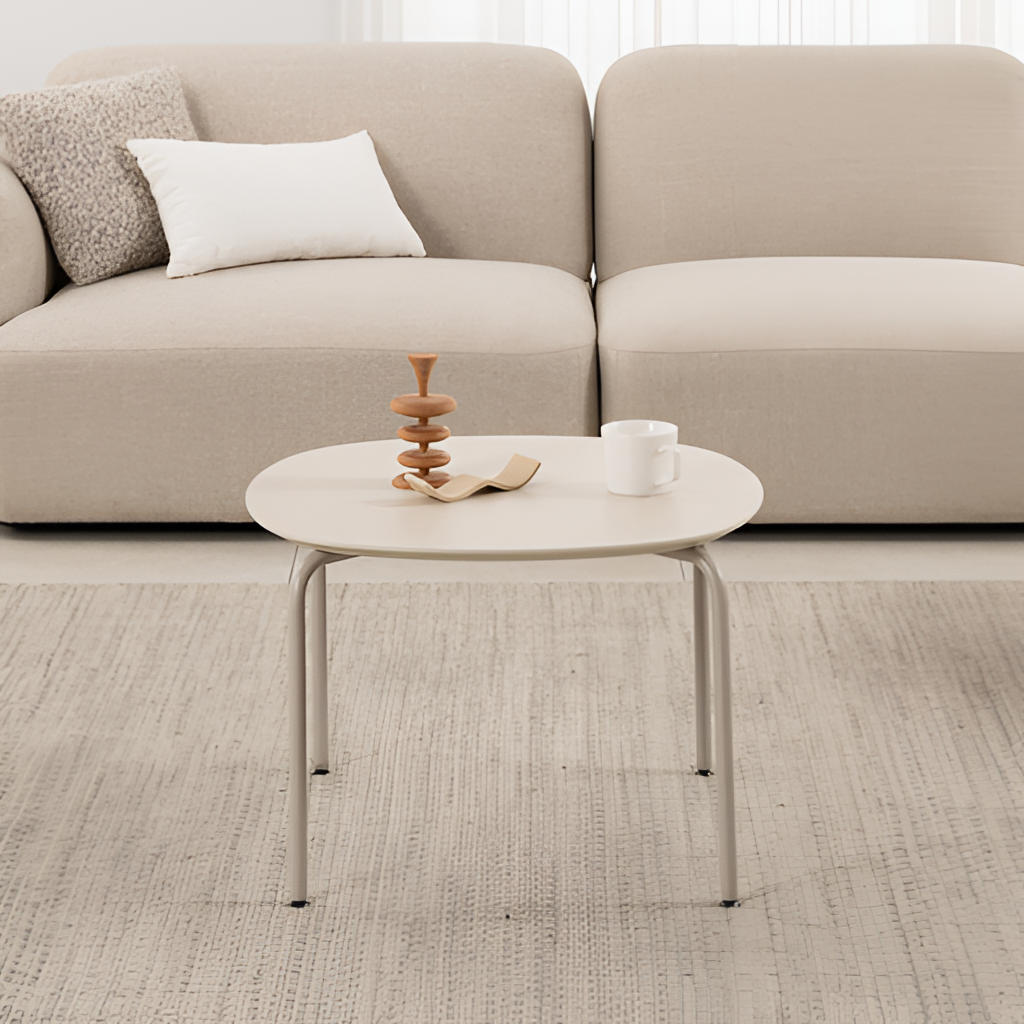
living room, beige fabric sectional sofa, fabric flooring, with textured pattern, modern, fabric wallpaper, with solid pattern